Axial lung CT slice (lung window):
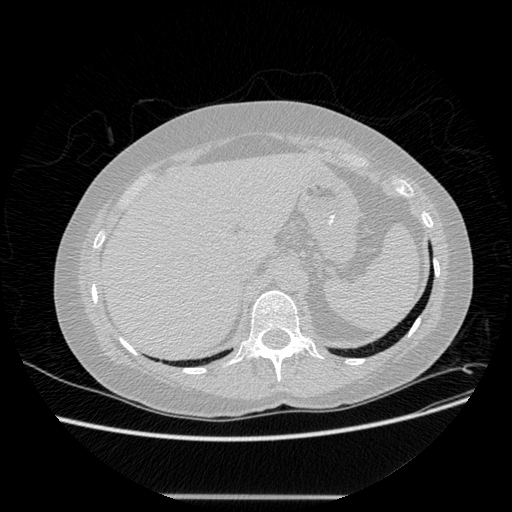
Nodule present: no